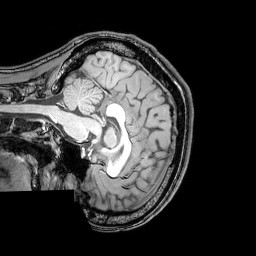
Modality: T1w
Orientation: sagittal
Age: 24
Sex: female
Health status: healthy
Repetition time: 0.081 s
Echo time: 0.037 s